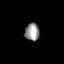
Tissue: prostate
Cell type: T cells
Senescence score: 0.262
Nuclear area (px): 255
Mean DAPI intensity: 146.286